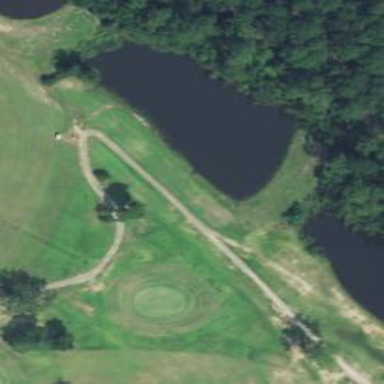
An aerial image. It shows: Grassy area designated as golf tee.